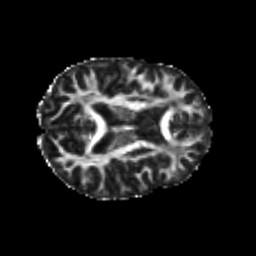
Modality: FA
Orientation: axial
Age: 24
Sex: male
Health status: healthy
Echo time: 0.074 s